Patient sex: M
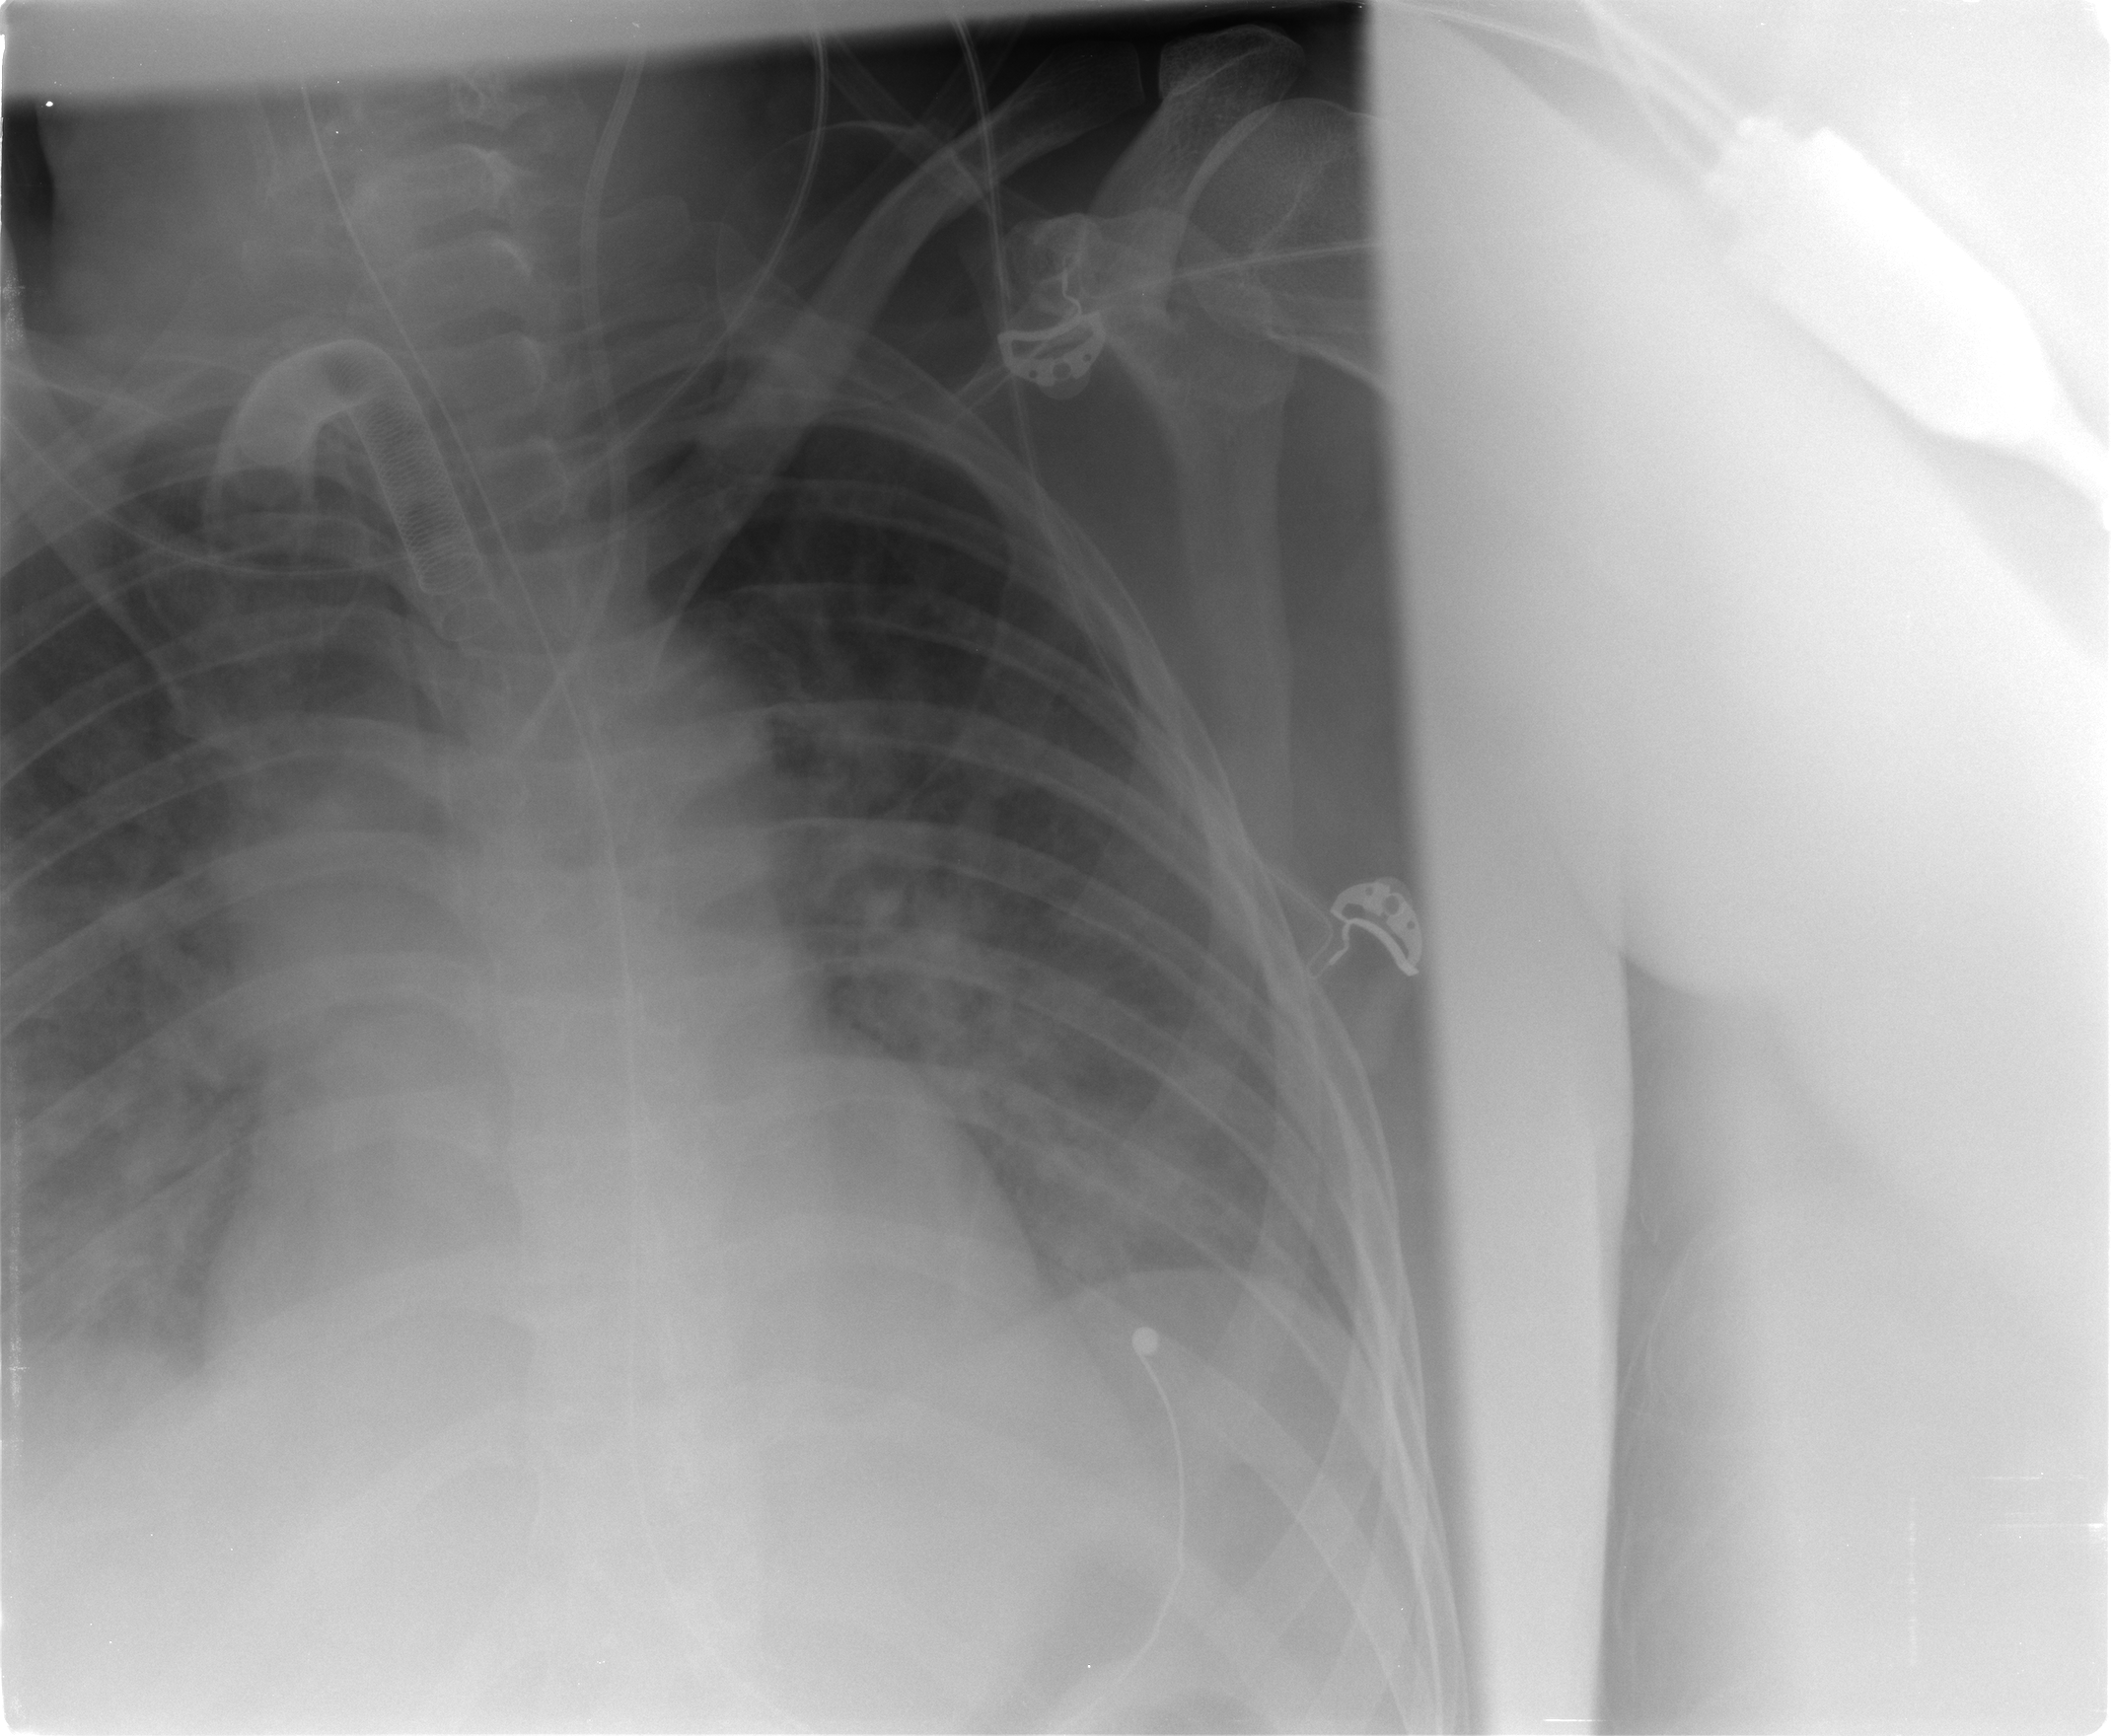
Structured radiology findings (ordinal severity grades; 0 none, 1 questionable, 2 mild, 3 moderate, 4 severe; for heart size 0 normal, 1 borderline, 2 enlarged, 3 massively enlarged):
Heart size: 2
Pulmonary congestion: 0
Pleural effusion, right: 0
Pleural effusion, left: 2
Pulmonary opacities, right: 2
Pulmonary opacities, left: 2
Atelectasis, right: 2
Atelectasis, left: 0